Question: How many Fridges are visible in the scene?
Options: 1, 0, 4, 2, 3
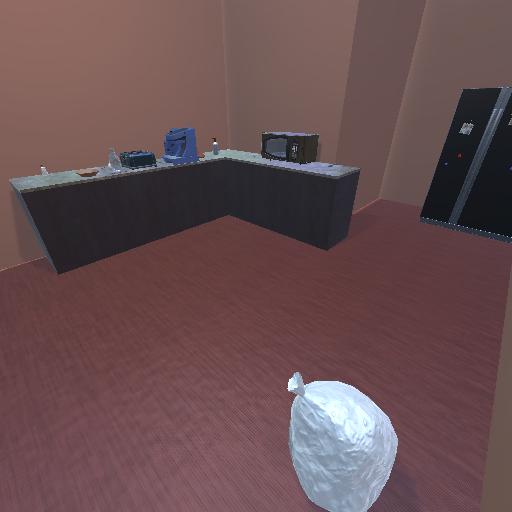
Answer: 1